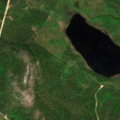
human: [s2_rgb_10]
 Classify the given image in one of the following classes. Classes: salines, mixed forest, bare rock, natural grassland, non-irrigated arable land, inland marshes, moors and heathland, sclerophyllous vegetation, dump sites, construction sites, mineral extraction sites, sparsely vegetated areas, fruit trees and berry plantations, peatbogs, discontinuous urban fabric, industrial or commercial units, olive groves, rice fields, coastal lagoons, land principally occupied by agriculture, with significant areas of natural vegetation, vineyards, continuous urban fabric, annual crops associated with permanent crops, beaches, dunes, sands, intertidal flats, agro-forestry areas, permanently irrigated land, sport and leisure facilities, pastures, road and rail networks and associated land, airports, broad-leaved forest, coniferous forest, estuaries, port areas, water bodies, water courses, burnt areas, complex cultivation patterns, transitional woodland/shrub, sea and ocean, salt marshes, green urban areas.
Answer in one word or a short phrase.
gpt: coniferous forest, mixed forest, water bodies